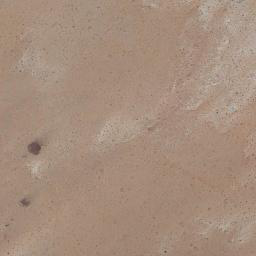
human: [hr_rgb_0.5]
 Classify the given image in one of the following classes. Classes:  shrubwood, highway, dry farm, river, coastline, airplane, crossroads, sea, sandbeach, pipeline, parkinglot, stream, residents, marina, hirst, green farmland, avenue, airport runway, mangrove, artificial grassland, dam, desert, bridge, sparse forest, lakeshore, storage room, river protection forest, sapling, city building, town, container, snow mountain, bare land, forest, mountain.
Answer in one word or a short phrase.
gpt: bare land